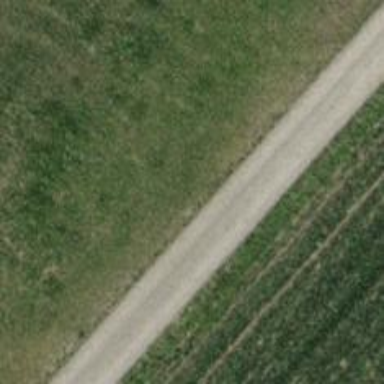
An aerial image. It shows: Track road with grade3 tracktype.